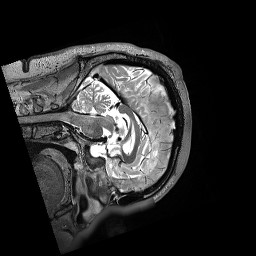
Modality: T2w
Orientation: sagittal
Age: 38
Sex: male